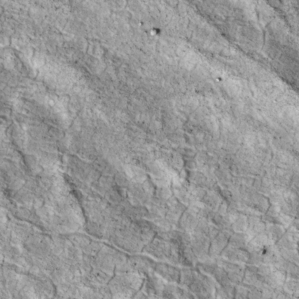
Label: non_frost